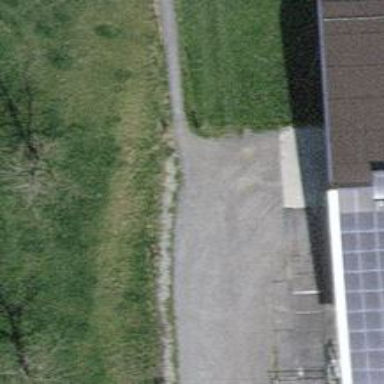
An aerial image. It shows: Path with fine gravel surface.